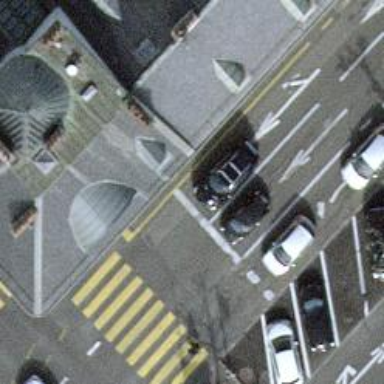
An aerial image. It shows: Road with traffic signals.